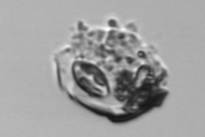
Label: Delphineis